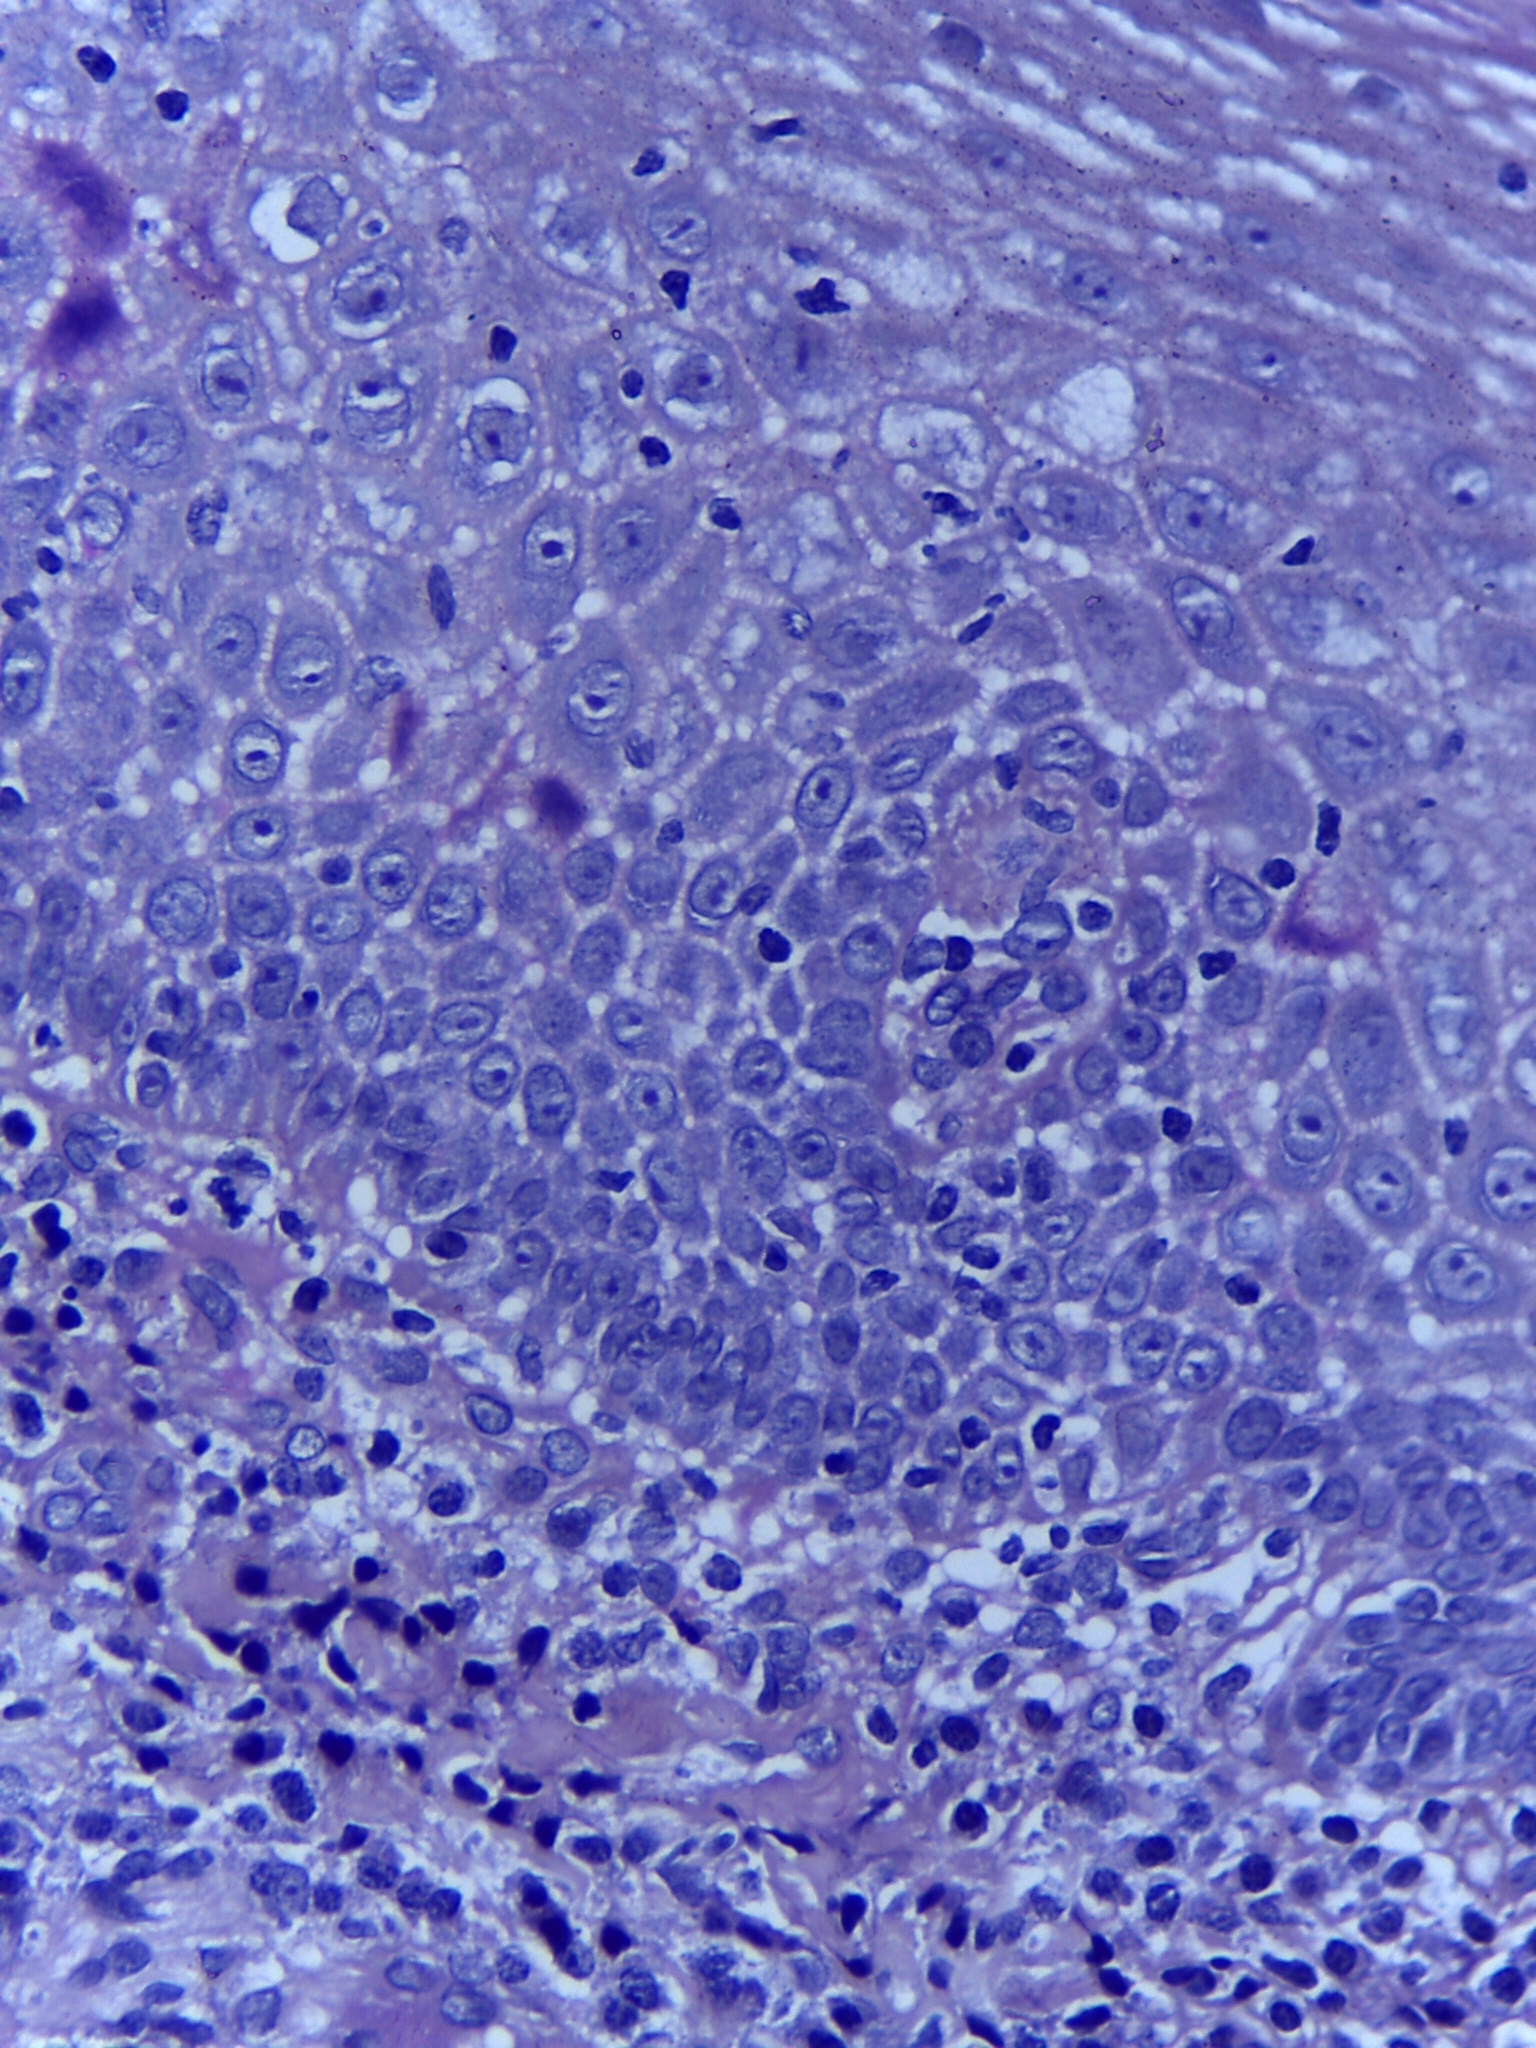
Diagnosis: OSCC